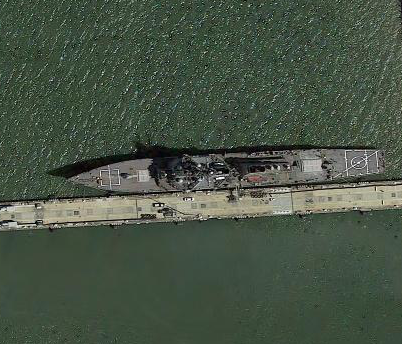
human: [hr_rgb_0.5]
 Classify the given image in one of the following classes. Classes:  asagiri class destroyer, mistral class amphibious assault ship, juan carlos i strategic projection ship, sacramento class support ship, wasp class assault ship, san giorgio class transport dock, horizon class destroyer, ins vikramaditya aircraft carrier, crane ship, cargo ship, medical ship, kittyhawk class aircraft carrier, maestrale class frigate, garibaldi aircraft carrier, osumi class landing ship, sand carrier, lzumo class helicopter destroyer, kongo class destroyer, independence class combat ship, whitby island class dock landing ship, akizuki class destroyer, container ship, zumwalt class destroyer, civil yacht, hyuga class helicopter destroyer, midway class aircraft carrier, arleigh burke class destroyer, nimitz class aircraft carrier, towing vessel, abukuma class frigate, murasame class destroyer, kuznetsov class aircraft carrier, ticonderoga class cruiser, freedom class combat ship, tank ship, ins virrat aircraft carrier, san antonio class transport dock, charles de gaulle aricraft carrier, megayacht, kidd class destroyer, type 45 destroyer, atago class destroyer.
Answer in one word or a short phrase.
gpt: Arleigh Burke class destroyer